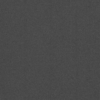
Label: dusty